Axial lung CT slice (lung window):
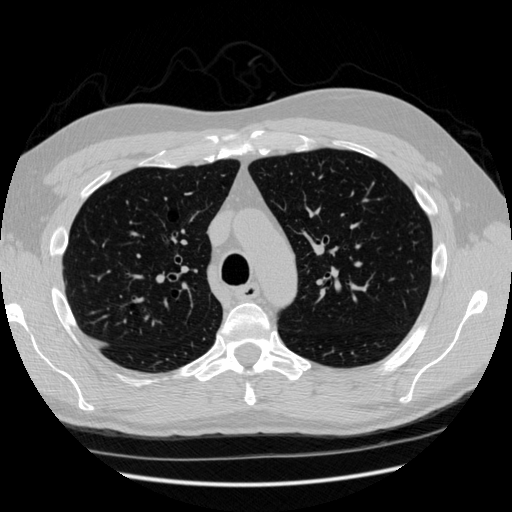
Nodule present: no